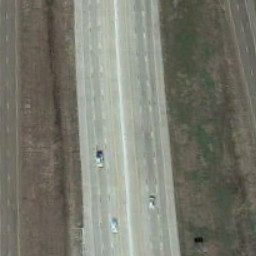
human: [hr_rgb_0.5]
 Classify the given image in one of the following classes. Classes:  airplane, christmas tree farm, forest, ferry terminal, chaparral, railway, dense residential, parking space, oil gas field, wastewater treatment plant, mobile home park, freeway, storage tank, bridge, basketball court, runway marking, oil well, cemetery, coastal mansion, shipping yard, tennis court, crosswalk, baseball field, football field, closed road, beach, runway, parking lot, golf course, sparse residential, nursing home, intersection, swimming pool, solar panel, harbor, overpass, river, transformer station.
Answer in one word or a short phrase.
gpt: freeway